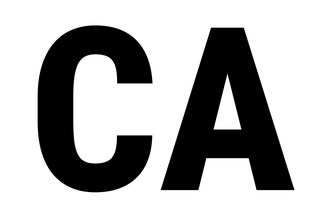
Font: Roboto_Condensed_ExtraBold